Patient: sex M, age 49
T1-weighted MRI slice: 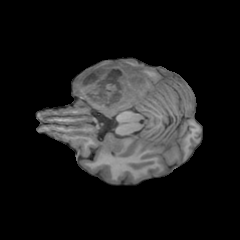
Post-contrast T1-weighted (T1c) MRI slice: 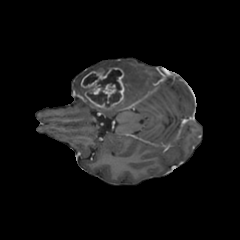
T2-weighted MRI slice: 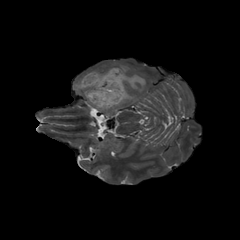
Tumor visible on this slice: yes
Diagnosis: Glioblastoma, IDH-wildtype
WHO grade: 4